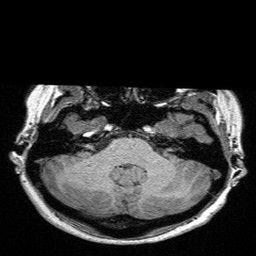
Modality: T1w
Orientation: coronal
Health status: ill
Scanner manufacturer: siemens
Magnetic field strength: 3 T
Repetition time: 2.3 s
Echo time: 0.00298 s